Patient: sex F, age 77
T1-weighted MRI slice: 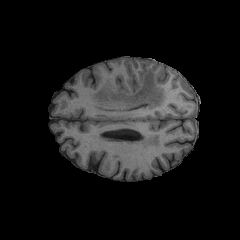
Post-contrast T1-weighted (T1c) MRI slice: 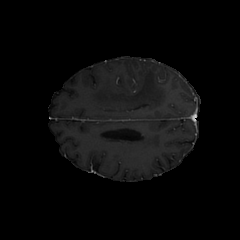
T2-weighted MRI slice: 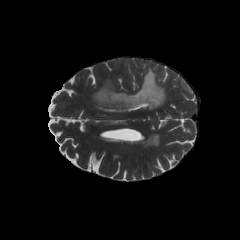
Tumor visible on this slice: yes
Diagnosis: Glioblastoma, IDH-wildtype
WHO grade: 4